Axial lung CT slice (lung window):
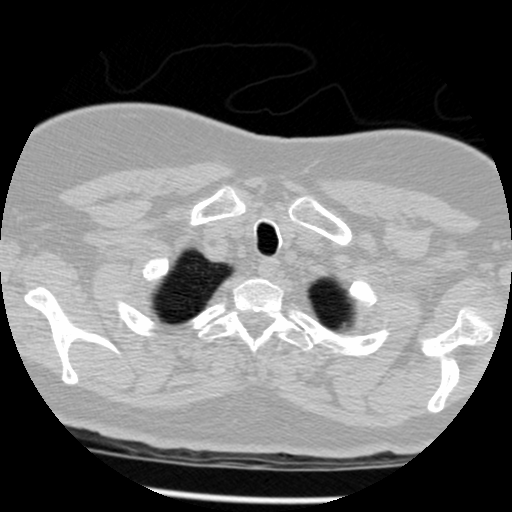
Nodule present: no